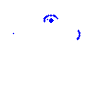
Particle: proton